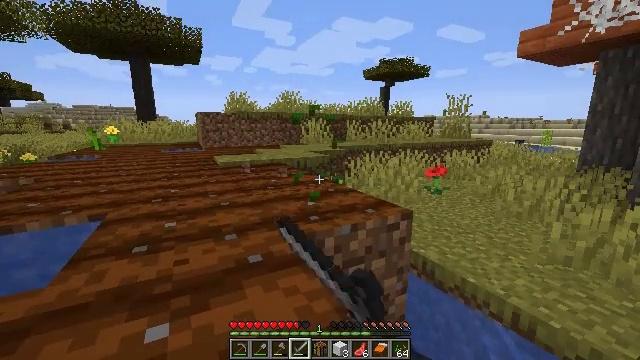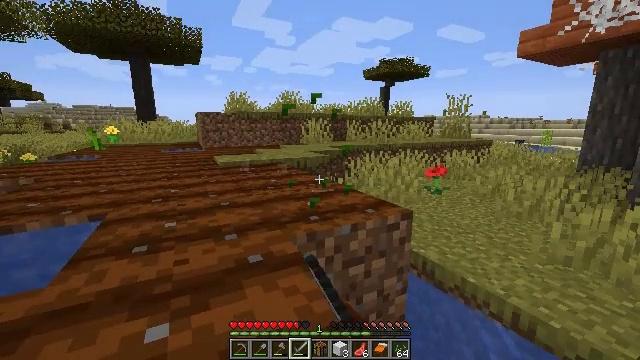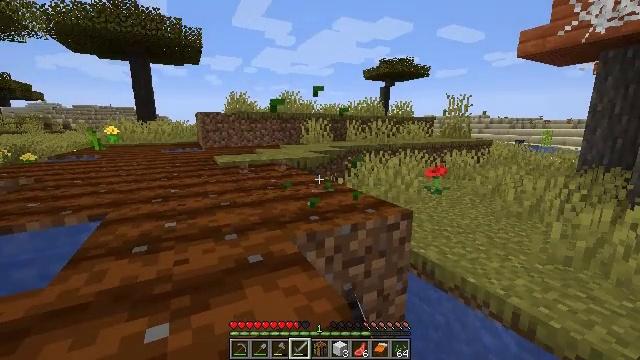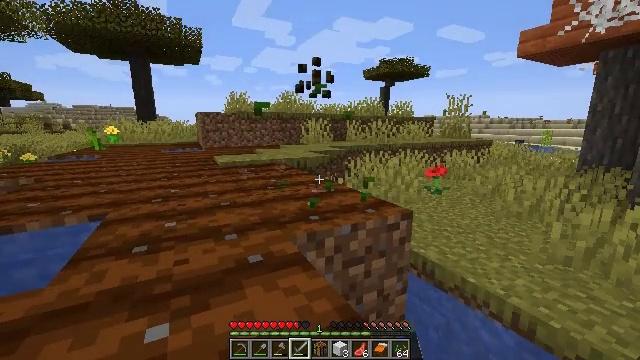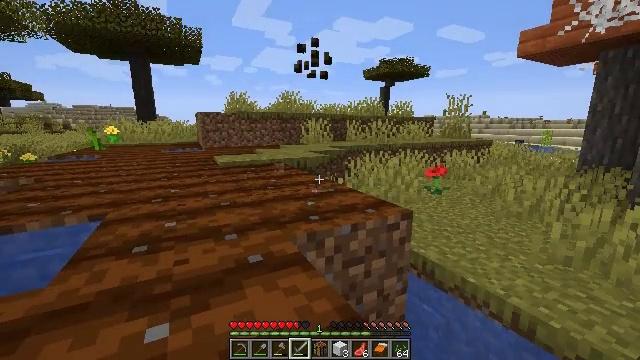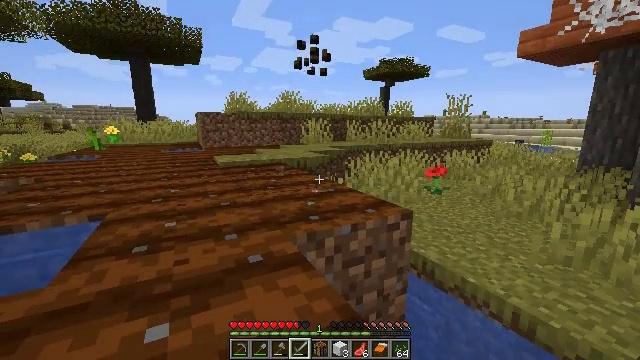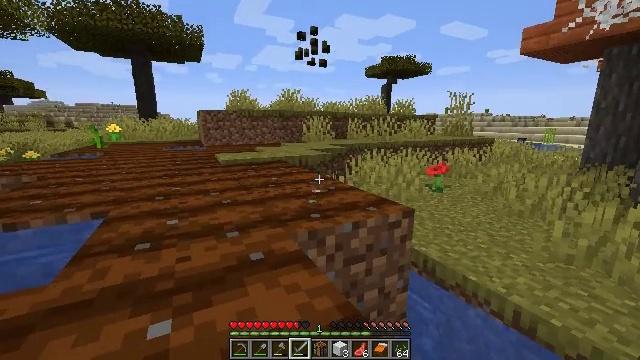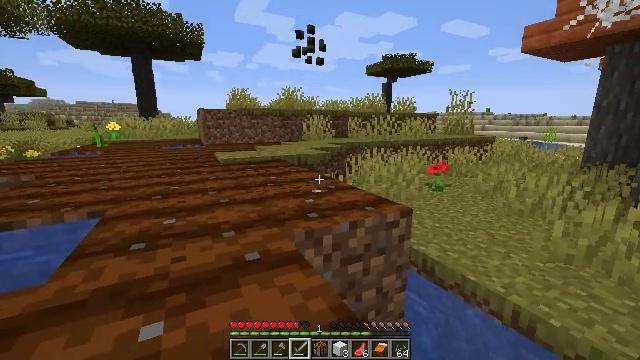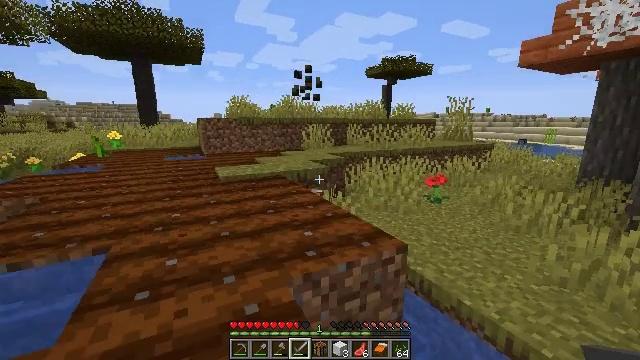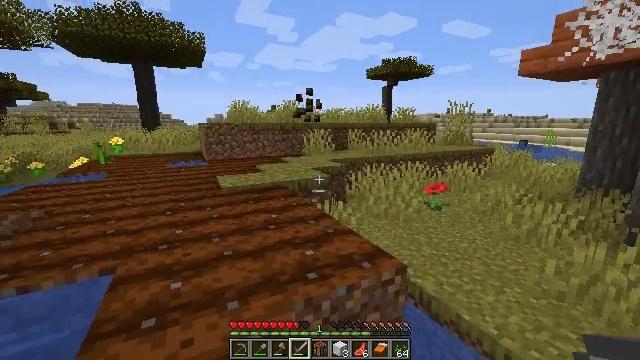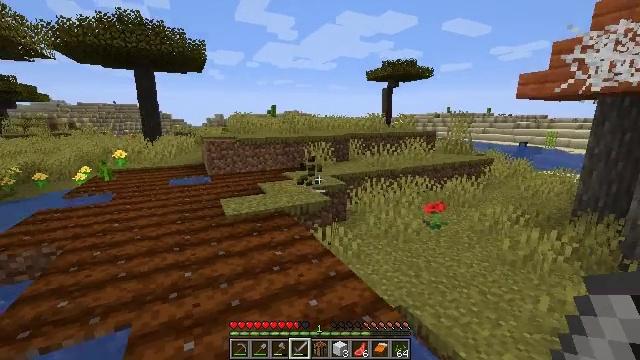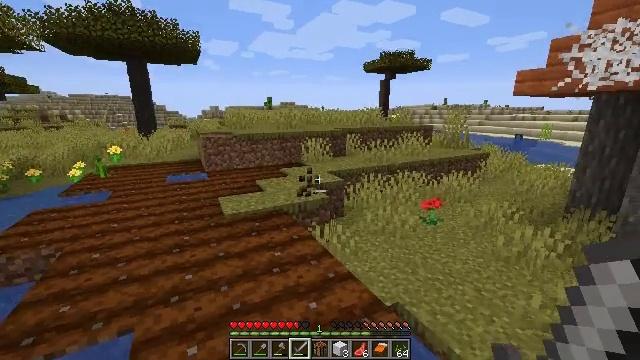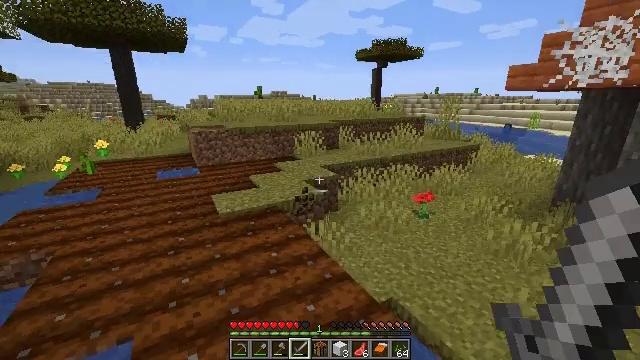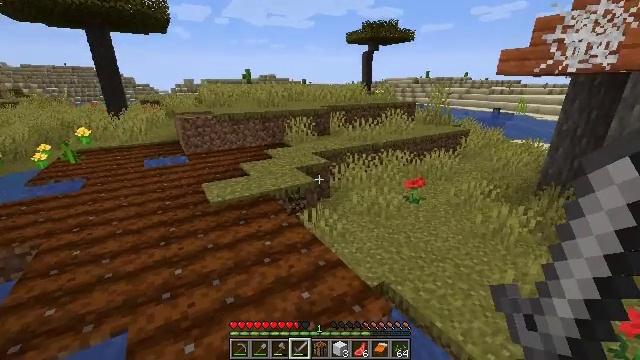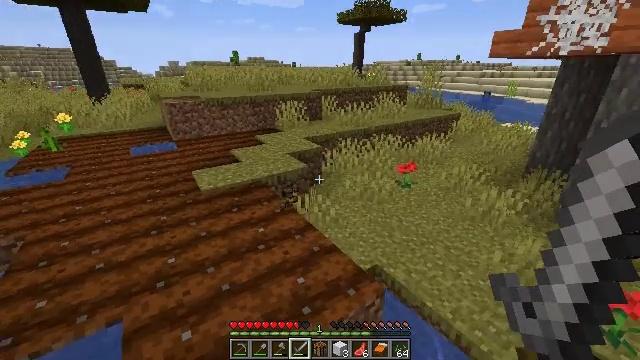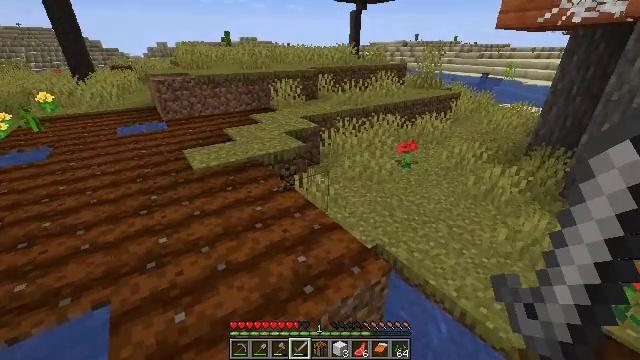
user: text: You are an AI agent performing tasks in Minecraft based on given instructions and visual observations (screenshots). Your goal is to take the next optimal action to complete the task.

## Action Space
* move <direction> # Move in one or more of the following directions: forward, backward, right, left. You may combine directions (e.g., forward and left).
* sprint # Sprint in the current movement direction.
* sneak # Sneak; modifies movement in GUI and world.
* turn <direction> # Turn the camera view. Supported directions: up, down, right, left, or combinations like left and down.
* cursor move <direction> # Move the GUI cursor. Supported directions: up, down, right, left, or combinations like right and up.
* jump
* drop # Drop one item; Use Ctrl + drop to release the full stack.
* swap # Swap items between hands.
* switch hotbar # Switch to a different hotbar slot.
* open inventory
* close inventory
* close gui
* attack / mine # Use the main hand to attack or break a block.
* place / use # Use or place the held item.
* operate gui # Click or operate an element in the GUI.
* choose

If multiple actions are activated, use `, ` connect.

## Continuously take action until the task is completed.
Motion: motion action
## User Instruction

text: Harvest the melon stem from your garden.
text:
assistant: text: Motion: no_op
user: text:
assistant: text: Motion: no_op
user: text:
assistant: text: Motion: no_op
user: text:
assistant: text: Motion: no_op
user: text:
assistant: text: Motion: no_op
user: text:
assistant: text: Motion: no_op
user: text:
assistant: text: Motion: move forward
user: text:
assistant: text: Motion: move forward and move left, jump
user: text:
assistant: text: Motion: move forward and move left, jump
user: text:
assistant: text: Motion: move forward and move left, jump
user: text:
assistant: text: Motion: move forward and move left, turn down, jump
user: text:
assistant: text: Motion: move forward, turn right and down, jump
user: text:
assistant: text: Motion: move forward, turn right and down, jump
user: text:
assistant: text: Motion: move forward, turn right and down
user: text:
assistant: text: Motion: move forward, turn right and down
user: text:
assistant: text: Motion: move forward, turn down
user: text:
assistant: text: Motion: move forward
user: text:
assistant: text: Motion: move forward
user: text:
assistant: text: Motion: move forward
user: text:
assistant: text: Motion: move forward
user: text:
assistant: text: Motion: move forward
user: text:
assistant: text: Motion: move forward, turn left
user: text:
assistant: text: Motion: move forward, turn left
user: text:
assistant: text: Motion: move forward, turn left
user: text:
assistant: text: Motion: move forward, turn left and down
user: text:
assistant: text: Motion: move forward, turn left and down
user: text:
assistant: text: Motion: move forward, turn left
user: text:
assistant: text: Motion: move forward, turn left
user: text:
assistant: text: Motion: move forward, turn left
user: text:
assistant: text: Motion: move forward, turn left and up